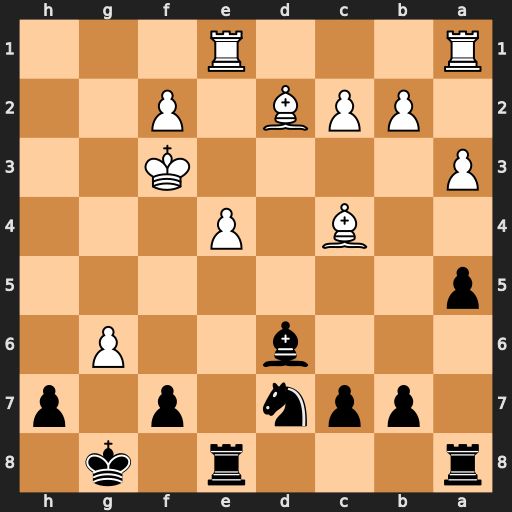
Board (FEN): r3r1k1/1ppn1p1p/3b2P1/p7/2B1P3/P4K2/1PPB1P2/R3R3
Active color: b
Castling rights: -
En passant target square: -
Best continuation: Ne5+ Ke2 Nxc4